Question: I'm trying to programmatically generate some UI elements onto an android app with Java. I have a ScrollView created in the XML file, and I'm trying to create and add a bunch of UI elements to that ScrollView. All of the UI elements make up 1 bounding box that looks like this:

The bounding box is just a linear layout with an image background, and some text boxes and labels sitting on top of it. I want my code to be modular, so I'm making a class called BoundingBox which should create and add a bounding box to the app every time I instantiate the BoundingBox class.
Here's what I have so far for the BoundingBox class (it's not complete, all it adds so far is a textview with text on it).
'''
public class BoundingBox {
//Instantiate the main app activity.
MainActivity theMainActivity = new MainActivity();
//Create Scrollview object and set it to the XML GUI scrollview
ScrollView sv = (ScrollView) theMainActivity.findViewById(R.id.theMainScrollView);
public BoundingBox(){
//Create linear layout that will sit in the scrollview.
LinearLayout mainLinearLayout = new LinearLayout(theMainActivity);
TextView exerciseName = new TextView(theMainActivity);
TextView repBox1 = new TextView(theMainActivity);
TextView repBox2 = new TextView(theMainActivity);
TextView repBox3 = new TextView(theMainActivity);
TextView repBox4 = new TextView(theMainActivity);
//Add the Linear Layout to the existing scroll view.
sv.addView(mainLinearLayout);
//Add text box to linear layout
mainLinearLayout.addView(exerciseName);
exerciseName.setText("This doesn't work.");
}
}
'''
Here's how I instantiate it in my main Activity:
'''
@Override
public boolean onCreateOptionsMenu(Menu menu) {
BoundingBox sc = new BoundingBox();
// Inflate the menu; this adds items to the action bar if it is present.
getMenuInflater().inflate(R.menu.menu_main, menu);
return true;
}
'''
The code compiles successfully but no text shows up in my Android app. If I instantiated the class then it should have already ran the code in the BoundingBox constructor, which should have created a text view. I'm not sure what I'm doing wrong, and since the code compiles successfully logcat doesn't tell me anything. If I instantiate the bounding box class in the onCreate() function, the app crashes when starting it. If I instantiate it in the onCreateOptionsMenu function, it runs but it doesn't create a text view.
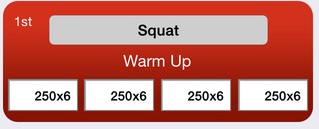
Answer: Your code is so messed up it isn't even close to working.
1)You should never create an activity via new. Ever. It isn't valid.
2)You create a LinearLayout programmatically. But you add it nowhere. If it isn't added to anywhere, where would you expect it to show?
3)Why would you ever want to create a view in options menu code? And once again, you're creating the box but not doing anything with the views it creates. Also, if you want to create a class that holds a bunch of views, it really ought to derive from ViewGroup.
4)Even if 1 was valid (it isn't), doign a findViewById there would return null, because onCreate wasn't called so no contentView was set. But that isn't valid anyway, so don't try to just call it. Instead you want to either pass in the parent view via constructor, or better yet make BoundingBox a ViewGroup subclass and add it to the parent directly.